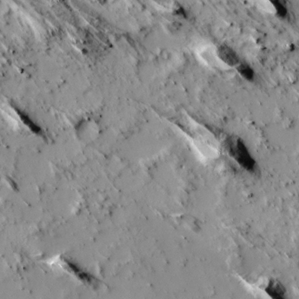
Label: non_frost